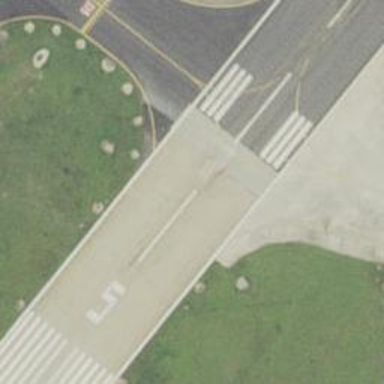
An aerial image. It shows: Image of taxiway at airport.